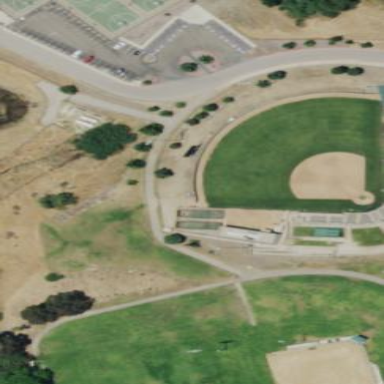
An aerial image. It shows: Grassy baseball pitch for leisure sports.